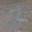
Label: 2